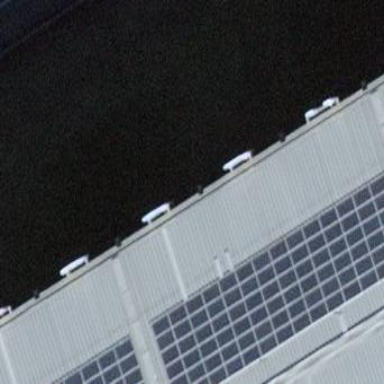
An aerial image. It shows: Solar power generator with photovoltaic panels.